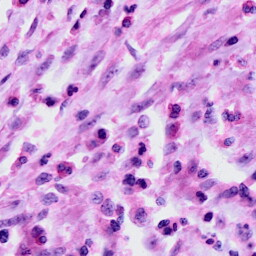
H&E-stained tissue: Cervix